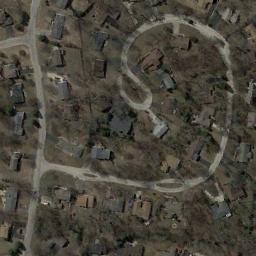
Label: medium_residential